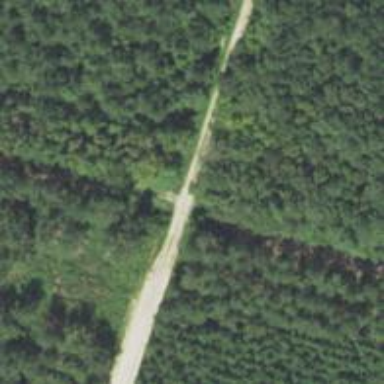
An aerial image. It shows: Culvert tunnel.